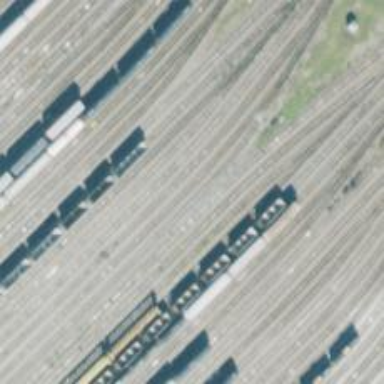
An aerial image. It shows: Railway yard used for servicing trains.